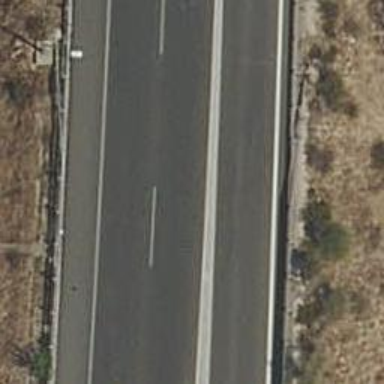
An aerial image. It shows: Motorway link.